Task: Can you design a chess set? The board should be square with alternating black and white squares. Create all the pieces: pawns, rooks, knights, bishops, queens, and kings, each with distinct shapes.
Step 1453:
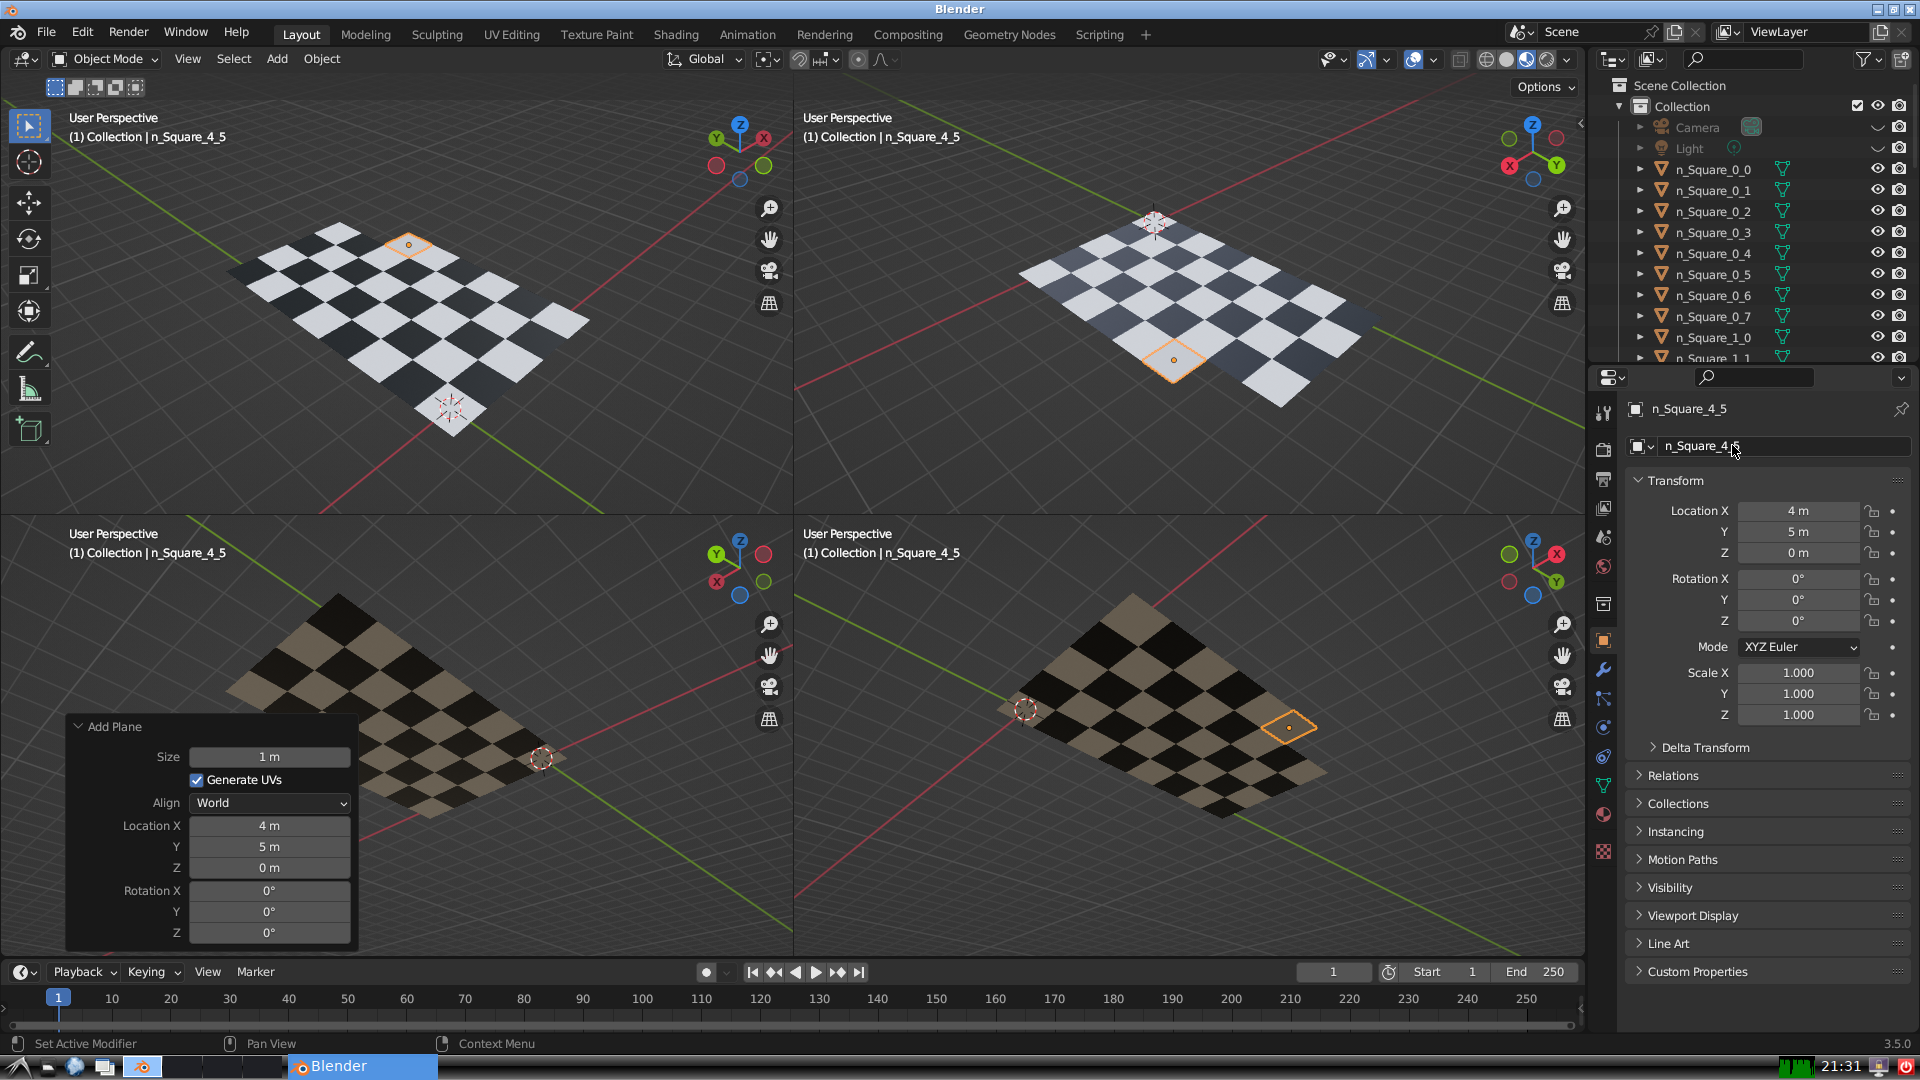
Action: {"mouse_move": [1603, 815]}